Question: I'm working on a zoo object in R containing a financial time series and wanted to plot it.
By using the simple command
'''
plot(zoo_obj)
'''
a plot is automatically created as in the figure below. How to choose the language of the x-axis?
Here the x-axis is in Italian and I wanted to have that in English.

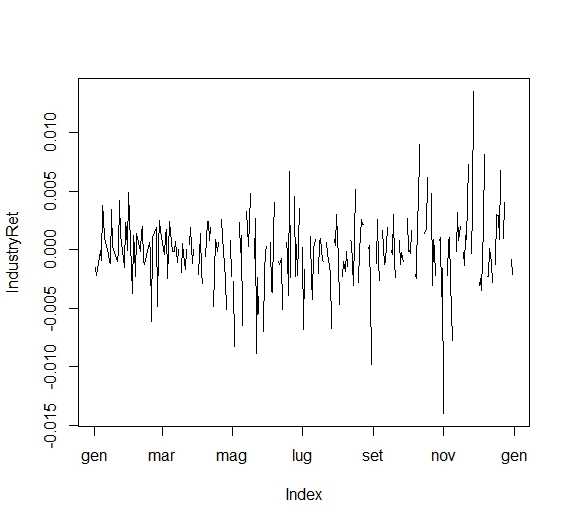
Answer: These work for me:
'''
Sys.setlocale("LC_ALL", "English")
Sys.setlocale("LC_ALL", "French")
'''
etc. on a Windows 8.1 "R version 3.0.2 Patched (2013-11-25 r64299)" system.